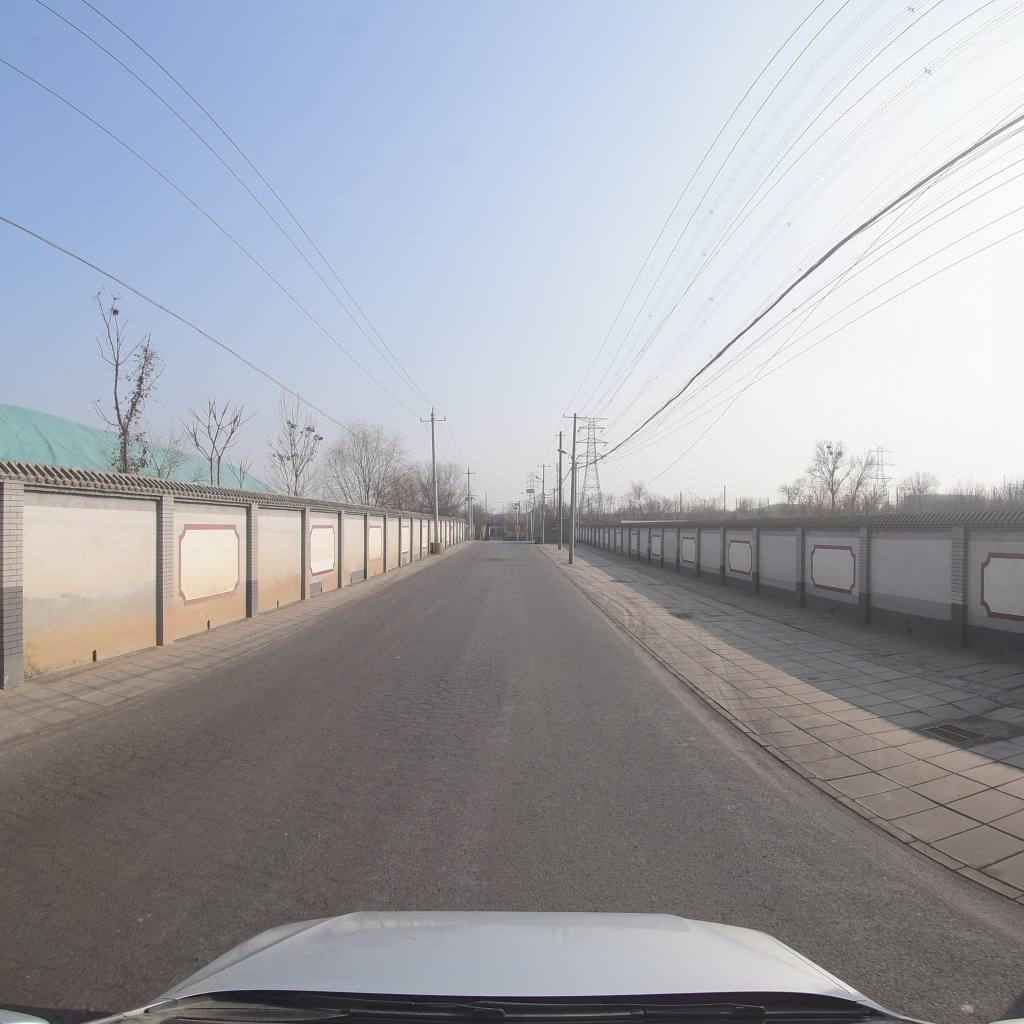
Region: Fengtai
Road damage annotations: alligator crack